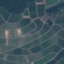
Land use / land cover: PermanentCrop